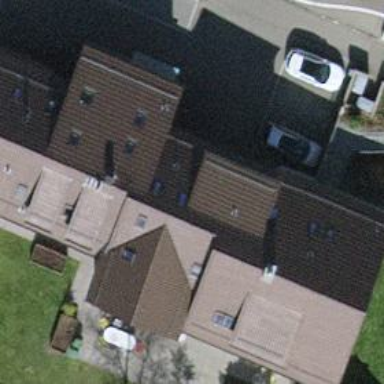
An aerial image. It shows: Nursing home.